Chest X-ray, PA view. Patient: 68 years old, sex F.
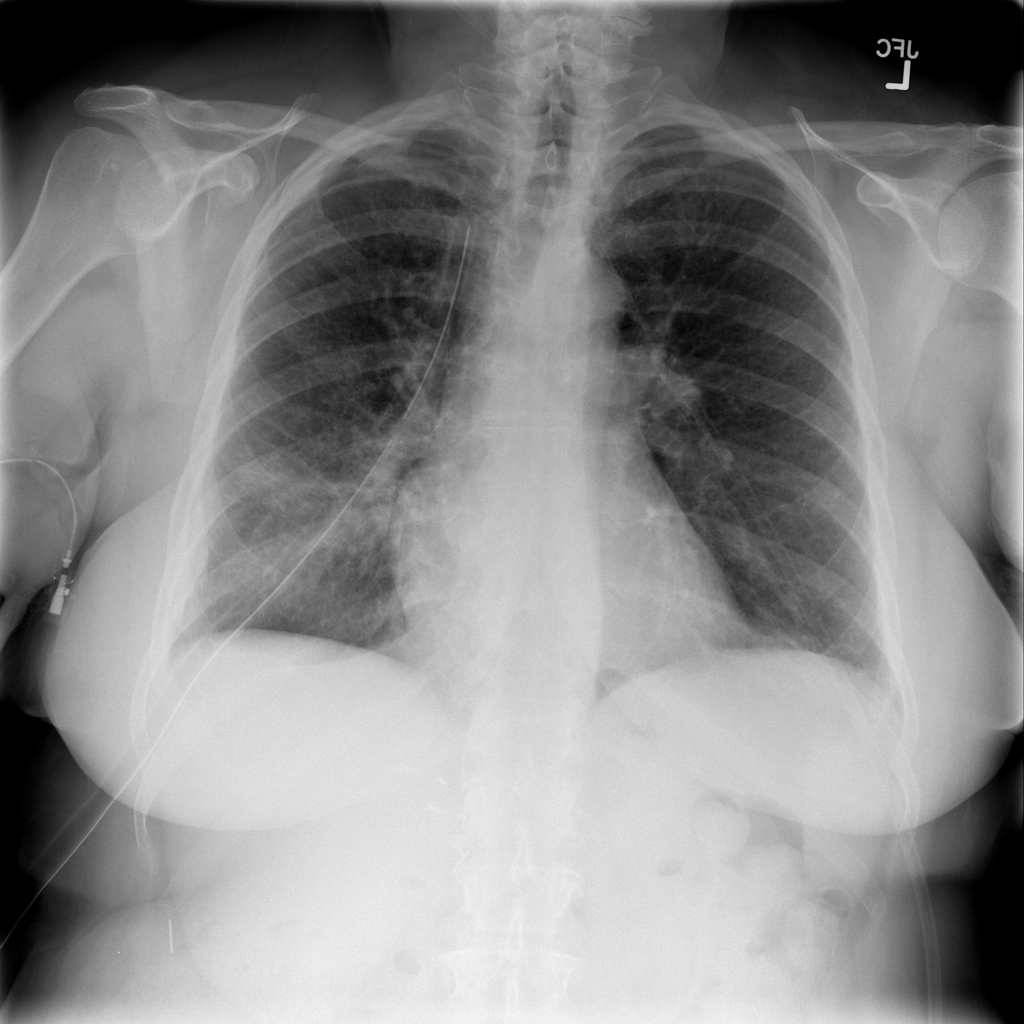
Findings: Pneumothorax